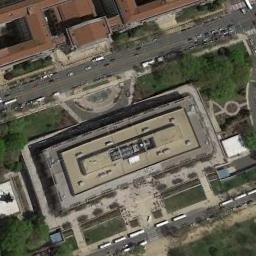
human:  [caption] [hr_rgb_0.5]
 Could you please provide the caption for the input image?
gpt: There are some cars parked in the top right corner .

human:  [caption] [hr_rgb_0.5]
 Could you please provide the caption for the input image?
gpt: A commercial area with a large rectangular building is surrounded by some roads and trees .

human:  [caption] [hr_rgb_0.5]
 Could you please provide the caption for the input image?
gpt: In a business district there are several tall buildings of different shapes and several roads with many cars and many trees .

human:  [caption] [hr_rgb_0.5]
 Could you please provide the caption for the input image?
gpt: The commercial area is in the middle of grass .

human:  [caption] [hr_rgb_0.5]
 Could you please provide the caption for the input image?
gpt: A building with a yellow roof and some green plants around on a commercial area .